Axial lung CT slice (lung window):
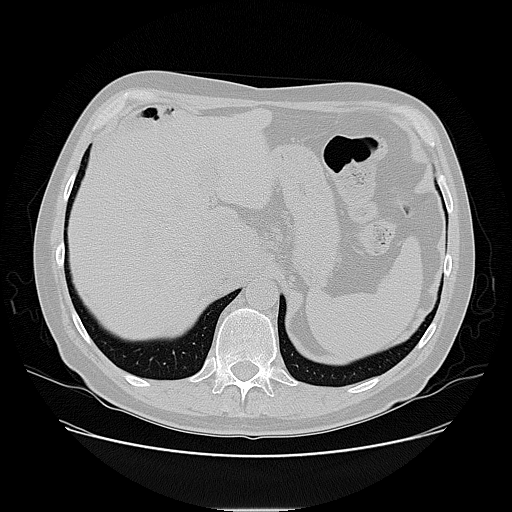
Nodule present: no